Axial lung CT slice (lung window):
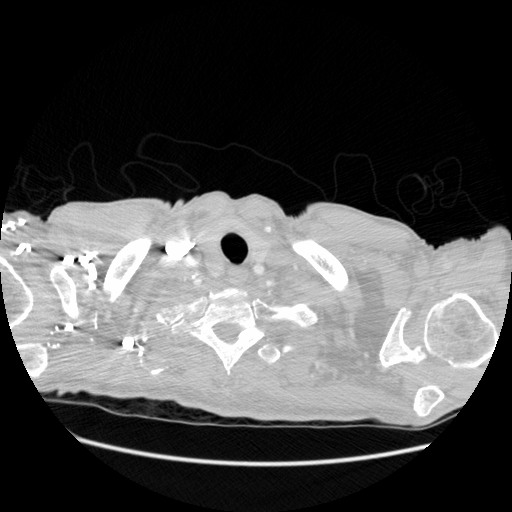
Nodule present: no